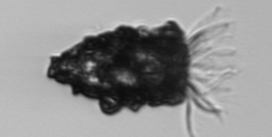
Label: Tintinnopsis